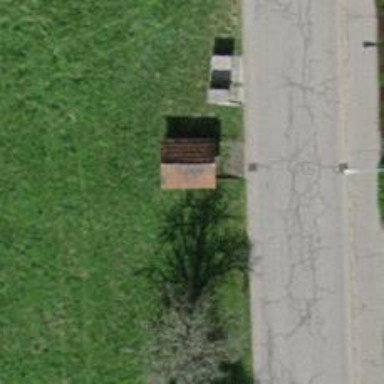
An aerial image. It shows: Brown bench in the vicinity.